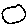
Label: circle